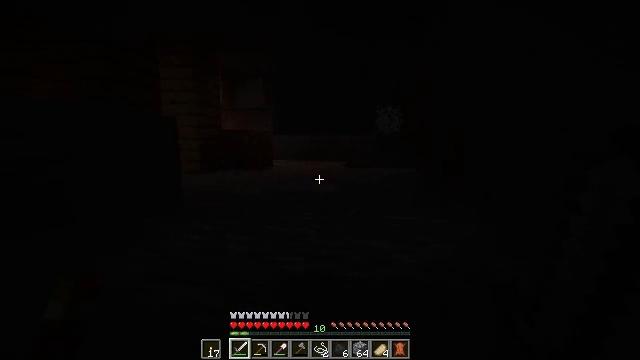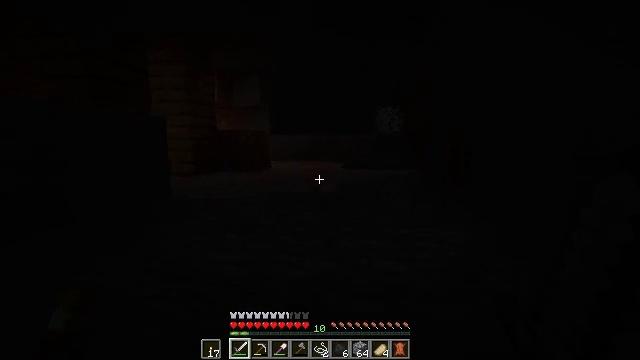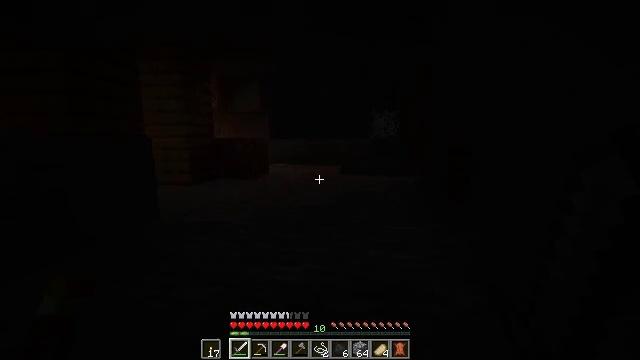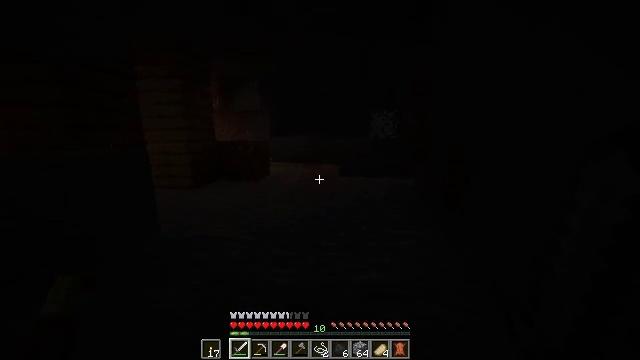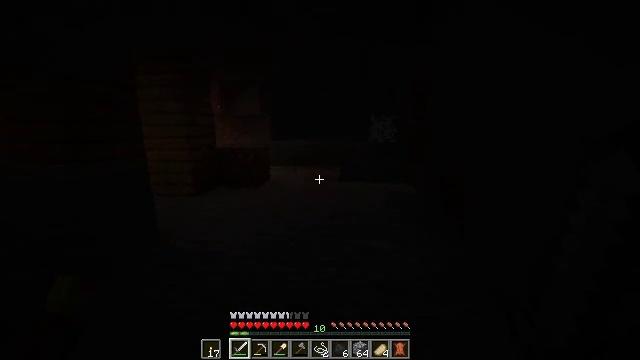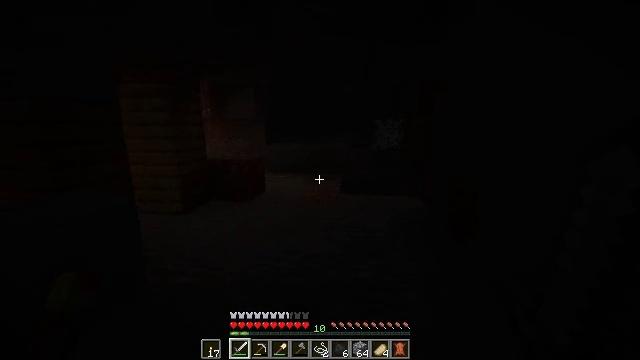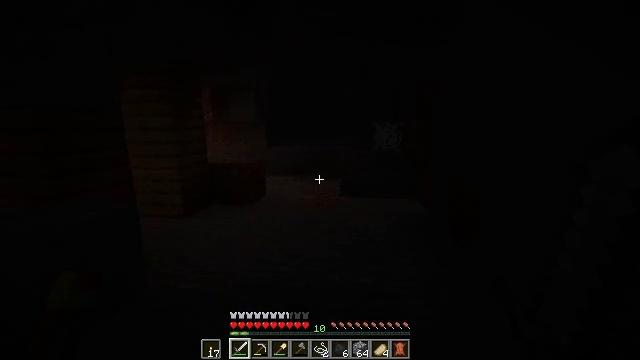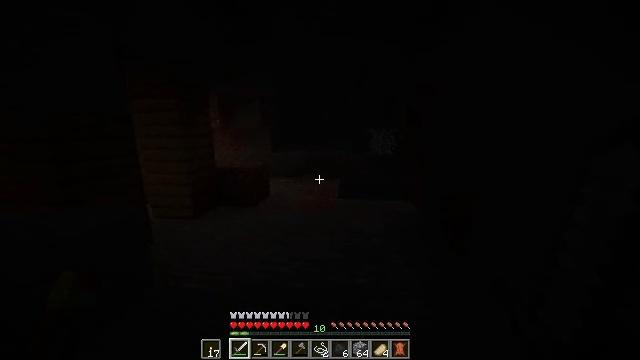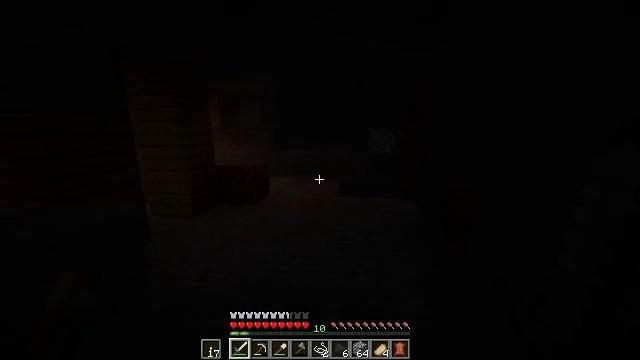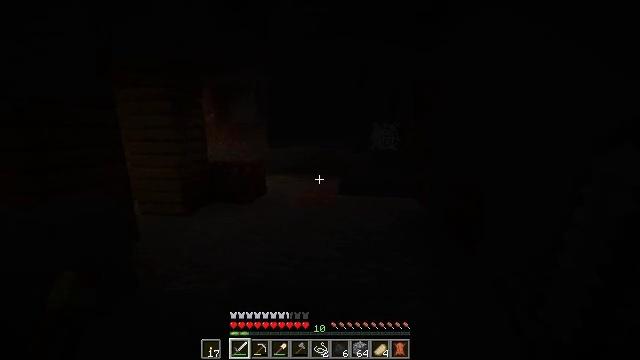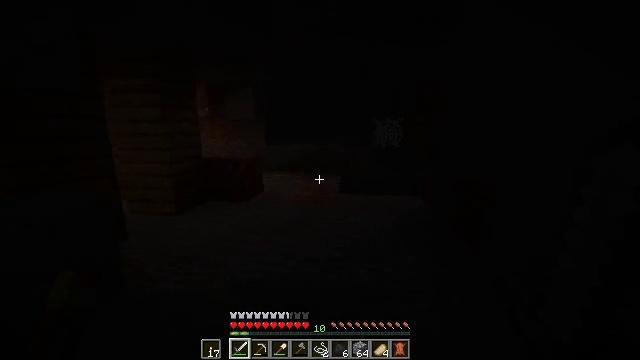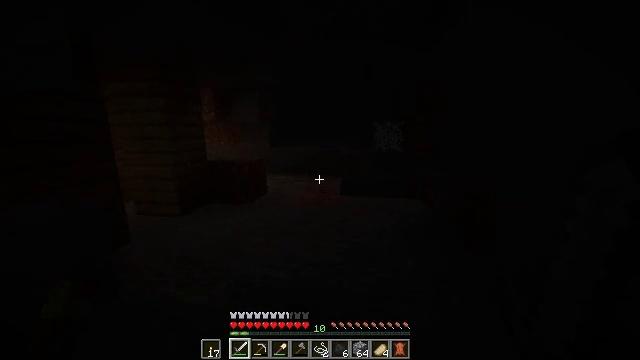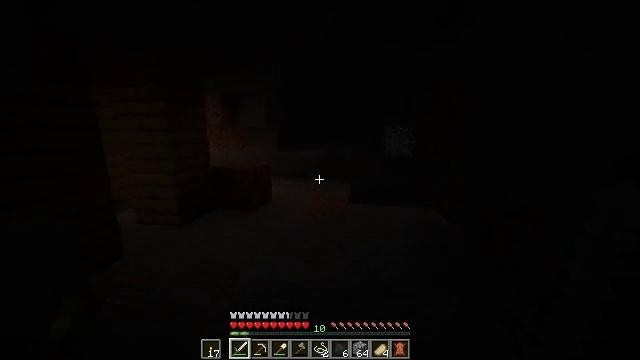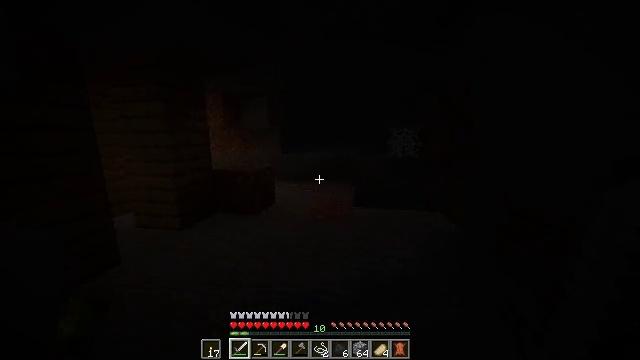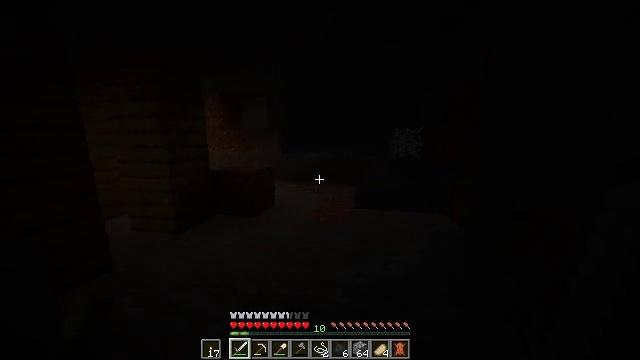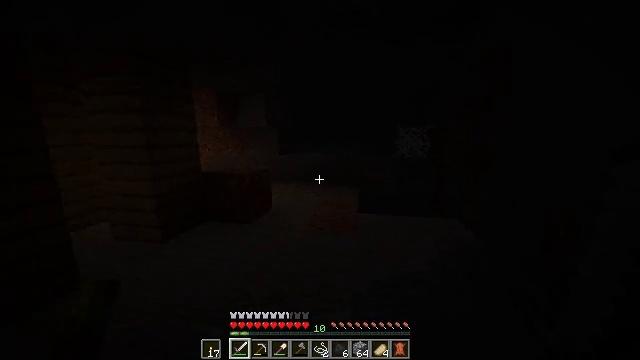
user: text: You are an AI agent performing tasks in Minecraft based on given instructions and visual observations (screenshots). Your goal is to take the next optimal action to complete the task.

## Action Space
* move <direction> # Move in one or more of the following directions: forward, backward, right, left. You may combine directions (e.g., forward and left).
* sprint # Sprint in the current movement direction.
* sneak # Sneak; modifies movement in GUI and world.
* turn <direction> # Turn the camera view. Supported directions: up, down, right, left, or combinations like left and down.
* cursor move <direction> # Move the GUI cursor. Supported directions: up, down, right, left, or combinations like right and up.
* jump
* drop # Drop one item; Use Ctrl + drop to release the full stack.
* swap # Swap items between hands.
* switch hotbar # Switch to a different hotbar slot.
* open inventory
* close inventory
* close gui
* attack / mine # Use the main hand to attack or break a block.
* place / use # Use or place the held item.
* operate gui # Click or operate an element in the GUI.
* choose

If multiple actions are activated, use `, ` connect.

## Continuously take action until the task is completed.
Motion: motion action
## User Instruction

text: Remove an iron pickaxe from the inventory.
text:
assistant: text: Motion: move forward, sprint
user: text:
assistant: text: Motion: move forward, sprint, turn down, jump
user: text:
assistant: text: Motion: move forward, sprint, turn down, jump
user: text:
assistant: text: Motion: move forward, sprint, jump
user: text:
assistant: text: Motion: move forward, sprint, jump
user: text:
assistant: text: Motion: move forward, sprint, jump
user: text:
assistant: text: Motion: move forward, sprint, jump
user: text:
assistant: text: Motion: move forward, sprint
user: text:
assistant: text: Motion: move forward, sprint
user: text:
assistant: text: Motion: move forward, sprint
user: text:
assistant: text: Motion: move forward, sprint
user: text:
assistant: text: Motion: move forward, turn left
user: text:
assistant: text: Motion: move forward
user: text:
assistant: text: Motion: move forward
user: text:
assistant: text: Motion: move forward
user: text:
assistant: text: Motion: move forward
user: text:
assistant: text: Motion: move forward
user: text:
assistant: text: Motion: move forward, switch to hotbar 2
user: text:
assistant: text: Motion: move forward, switch to hotbar 2
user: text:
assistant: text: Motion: move forward, switch to hotbar 2
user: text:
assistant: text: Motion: move forward
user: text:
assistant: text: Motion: move forward
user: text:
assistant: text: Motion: move forward
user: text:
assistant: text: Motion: move forward
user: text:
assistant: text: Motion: move forward, turn left and down
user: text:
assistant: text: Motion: move forward, turn left and down
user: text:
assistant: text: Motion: move forward, sprint, turn left and down
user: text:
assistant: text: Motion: move forward, sprint, turn left and down
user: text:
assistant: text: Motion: move forward and move right, sprint
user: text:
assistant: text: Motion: move forward and move right, sprint, turn left